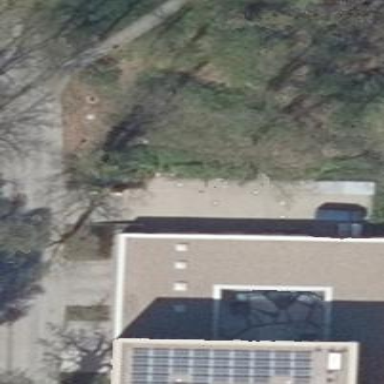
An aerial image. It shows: Building with flat roof.